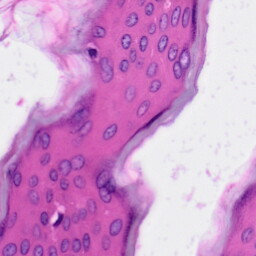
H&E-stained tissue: Skin